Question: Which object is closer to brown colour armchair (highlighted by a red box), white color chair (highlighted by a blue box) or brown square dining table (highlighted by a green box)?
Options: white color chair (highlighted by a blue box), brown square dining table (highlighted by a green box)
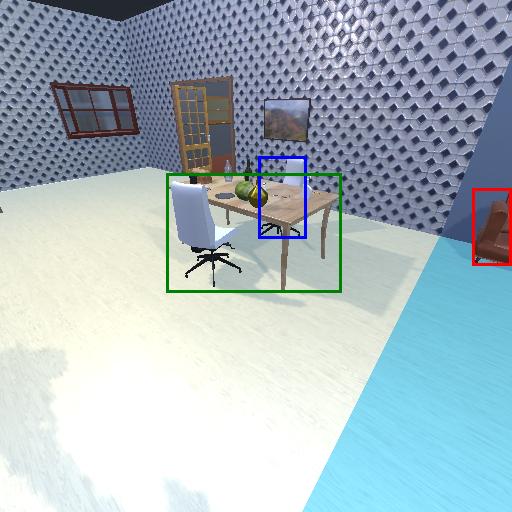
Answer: white color chair (highlighted by a blue box)